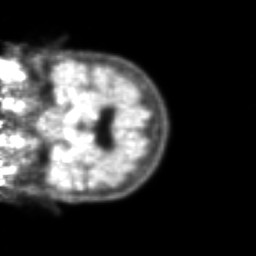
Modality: PET
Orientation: coronal
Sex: female
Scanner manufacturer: ge